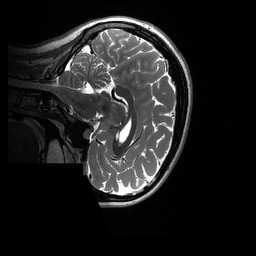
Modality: T2w
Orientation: sagittal
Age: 18
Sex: female